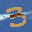
Label: 3